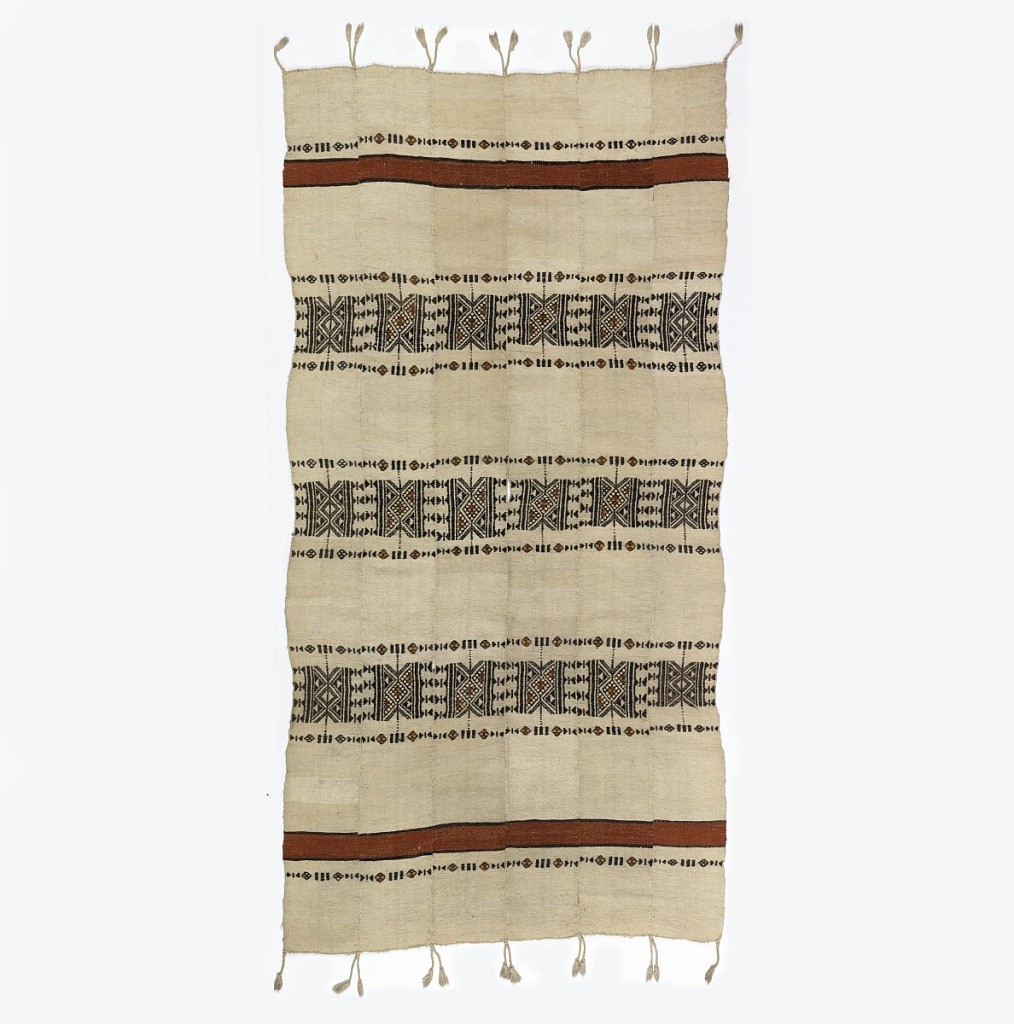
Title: Textile
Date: early 19th century
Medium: wool Technique: plain weave with supplementary weft patterning
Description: Panel composed of six strips stitched together, fringed on two warp ends. Red stripes at top and bottom with three bands between patterned with triangle and diamond forms, in black, yellow and red on an undyed wool ground.